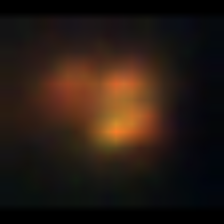
Taxon: NanoPlankton
Group: Other